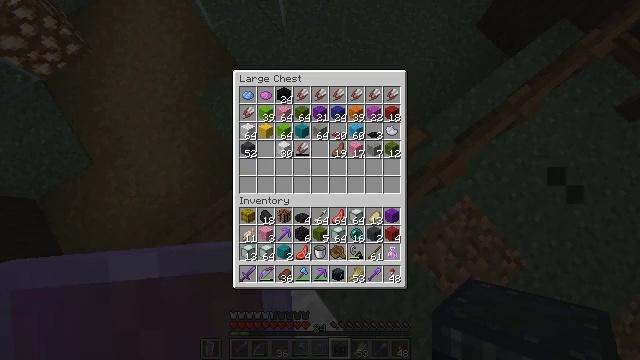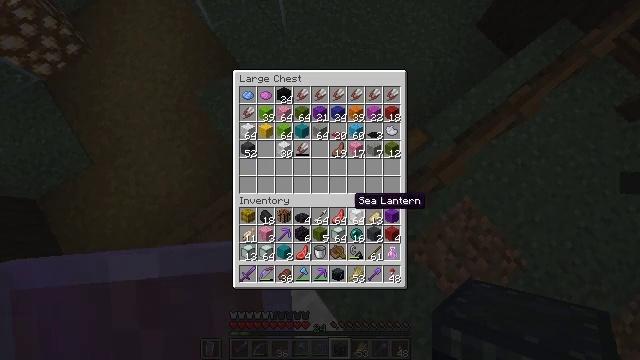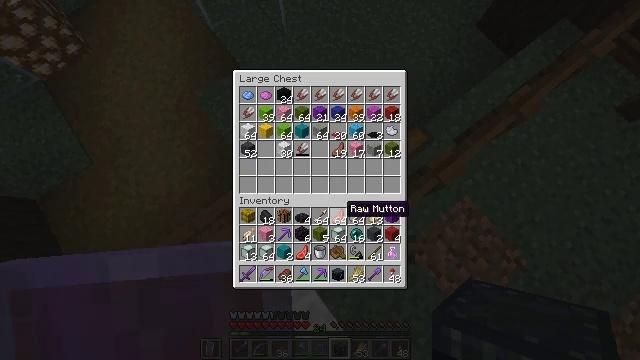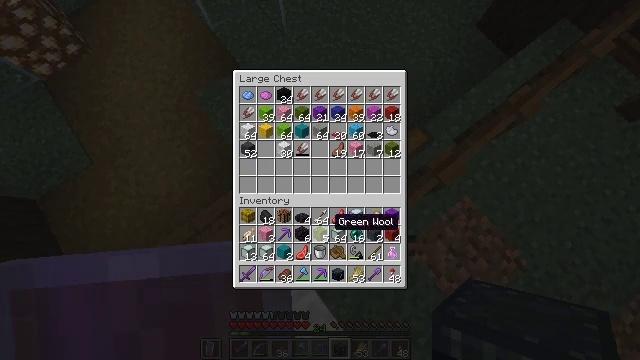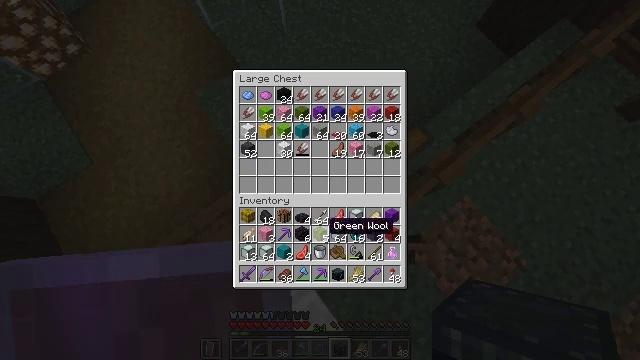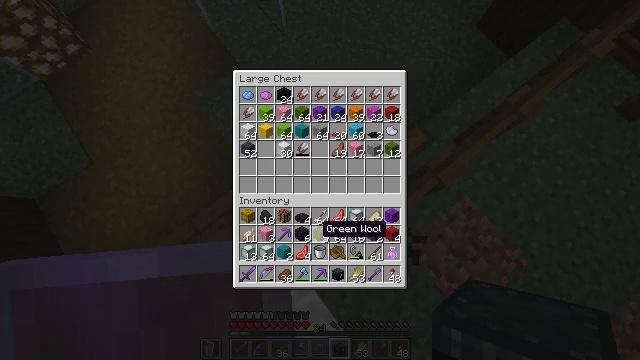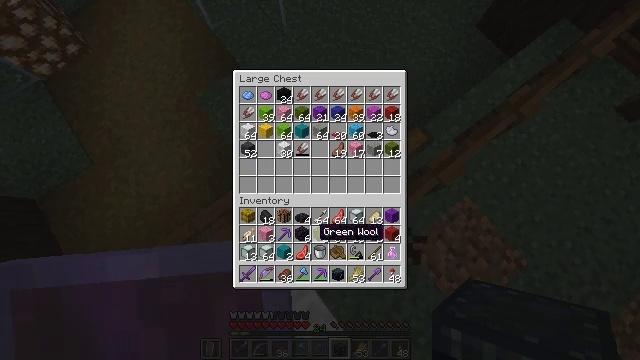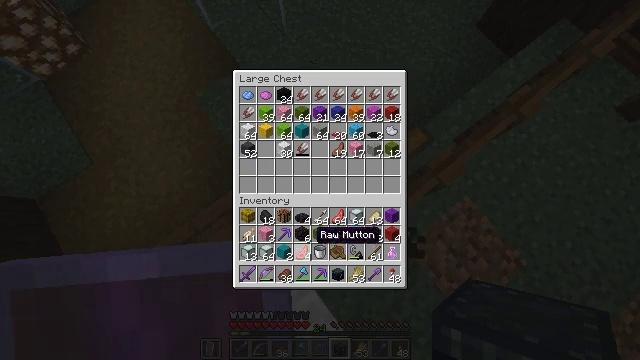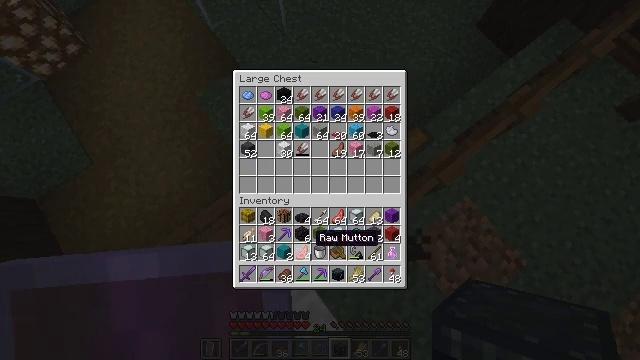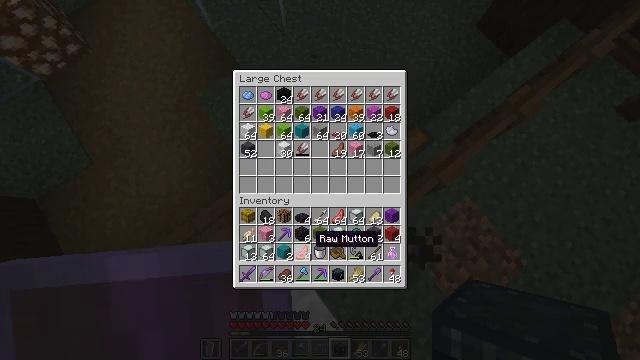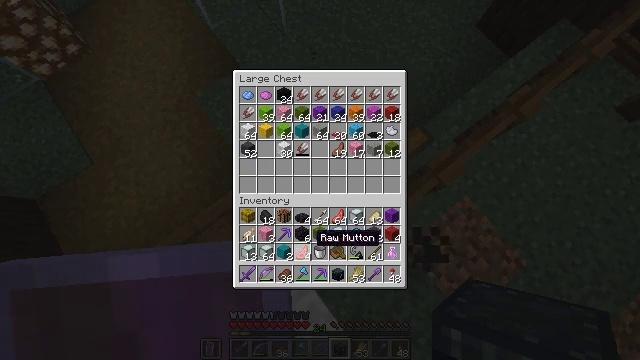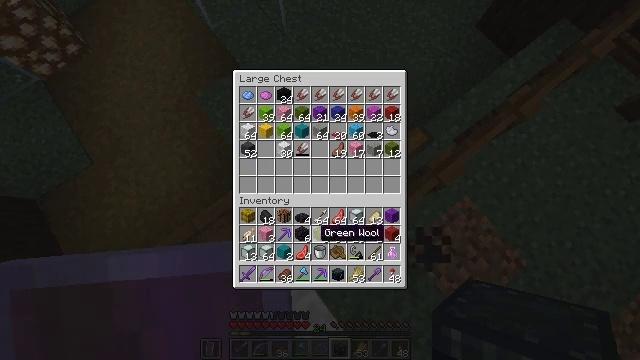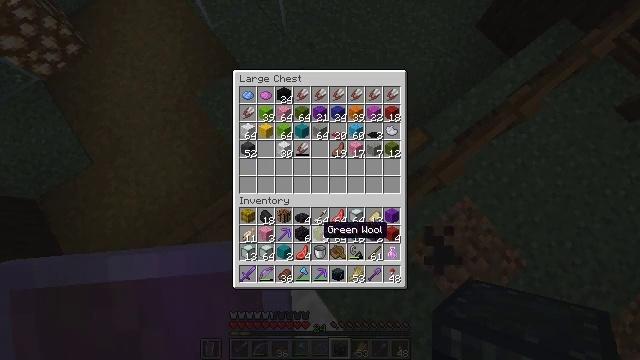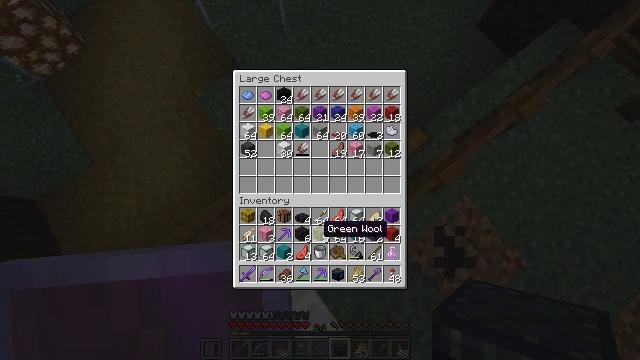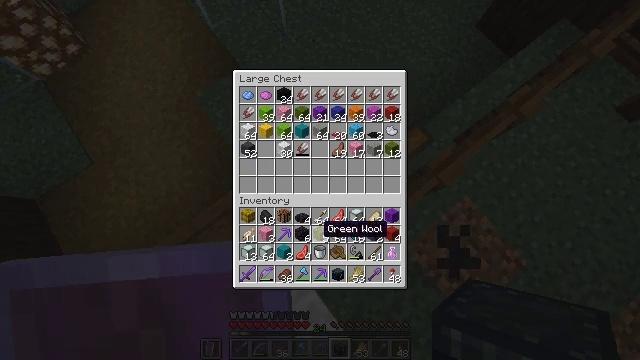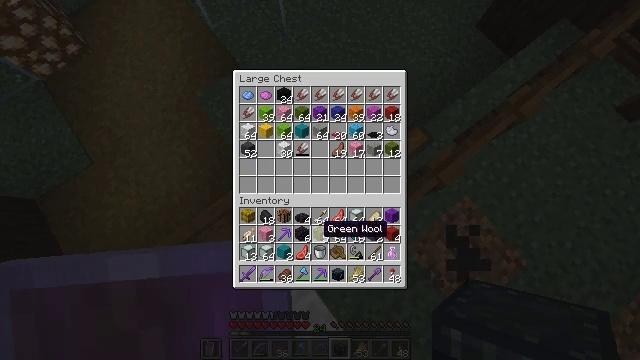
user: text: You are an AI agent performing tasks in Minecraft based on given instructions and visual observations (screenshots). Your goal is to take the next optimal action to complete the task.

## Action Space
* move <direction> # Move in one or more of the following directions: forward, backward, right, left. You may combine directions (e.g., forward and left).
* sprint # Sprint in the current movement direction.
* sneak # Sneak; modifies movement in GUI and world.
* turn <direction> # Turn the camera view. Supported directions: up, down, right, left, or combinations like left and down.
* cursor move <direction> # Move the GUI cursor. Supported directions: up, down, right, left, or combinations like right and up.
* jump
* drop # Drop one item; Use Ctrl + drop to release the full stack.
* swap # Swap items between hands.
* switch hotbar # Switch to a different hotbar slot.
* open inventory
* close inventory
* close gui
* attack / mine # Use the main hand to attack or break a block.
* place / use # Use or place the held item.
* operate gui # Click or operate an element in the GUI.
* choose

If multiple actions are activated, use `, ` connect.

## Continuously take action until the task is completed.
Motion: motion action
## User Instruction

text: Hunt a sheep.
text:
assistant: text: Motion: no_op
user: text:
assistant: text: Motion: turn left and down
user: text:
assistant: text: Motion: turn left and down
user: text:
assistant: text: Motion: no_op
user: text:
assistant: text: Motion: no_op
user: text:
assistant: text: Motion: no_op
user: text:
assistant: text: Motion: no_op
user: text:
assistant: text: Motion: no_op
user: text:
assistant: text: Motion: no_op
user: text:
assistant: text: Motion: no_op
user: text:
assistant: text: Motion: sneak
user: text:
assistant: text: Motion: sneak
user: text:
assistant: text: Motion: sneak
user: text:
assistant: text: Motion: sneak
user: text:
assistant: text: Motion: sneak
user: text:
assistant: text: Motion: sneak, attack / mine
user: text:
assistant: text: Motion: sneak, attack / mine
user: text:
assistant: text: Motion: sneak, attack / mine
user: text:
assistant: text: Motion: sneak, turn left
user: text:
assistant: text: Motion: sneak, turn left
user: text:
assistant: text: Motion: sneak, turn left
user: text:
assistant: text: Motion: sneak
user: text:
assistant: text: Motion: sneak
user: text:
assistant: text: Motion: sneak
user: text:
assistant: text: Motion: sneak
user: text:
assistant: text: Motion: sneak
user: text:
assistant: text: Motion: sneak, attack / mine
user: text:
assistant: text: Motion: sneak, attack / mine
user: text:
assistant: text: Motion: sneak, attack / mine
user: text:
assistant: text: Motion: sneak